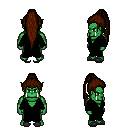
a pixel art fantasy rpg character, male body template, orc, green skin, black robe, red pants, brown extra-long topknot hairstyle, gray slippers, four views (front, back, left, right), 2x2 character sprite sheet, small pixel art, hard edges, no anti-aliasing